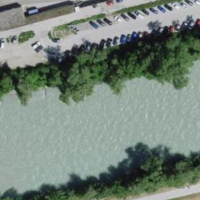
EUNIS habitat code: 15
Species observed at this site:
Polyommatus icarus